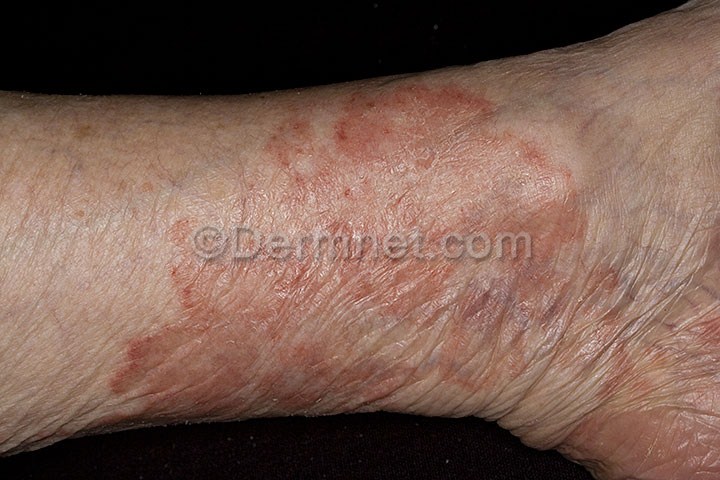
Disease: Tinea Ringworm Candidiasis and other Fungal Infections